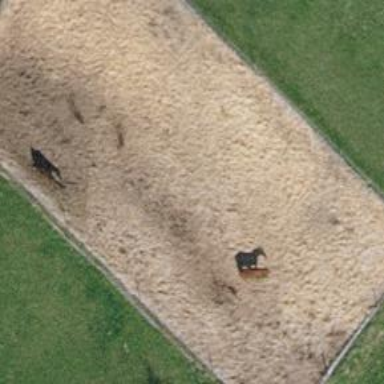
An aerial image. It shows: Equestrian pitch for leisure land sports.